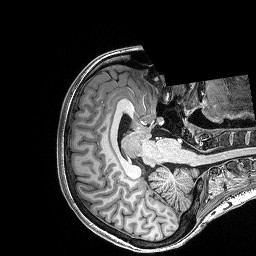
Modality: T1w
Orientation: axial